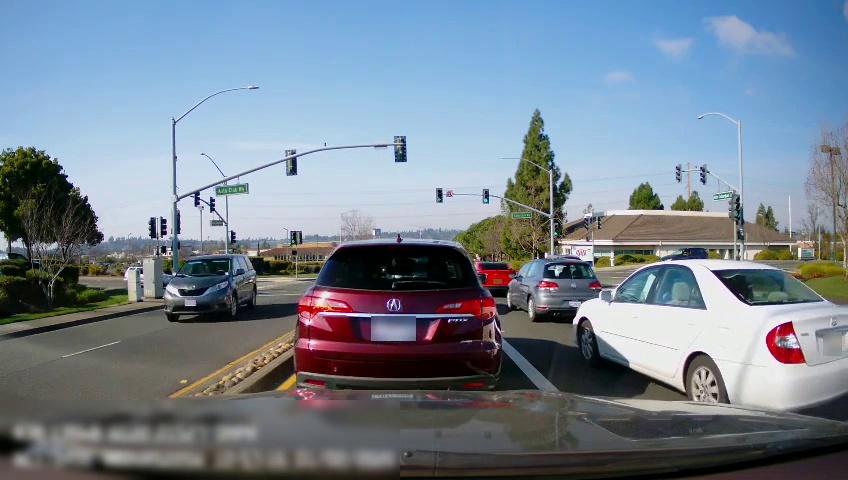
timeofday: Day
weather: Sunny
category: Drivable Space
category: Drivable Space
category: Vehicles | Car
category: Vehicles | SUV
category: Vehicles | Car
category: Vehicles | Car
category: Vehicles | Car
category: Vehicles | SUV
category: Vehicles | SUV
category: Lanes | Current Lane
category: Lanes | Alternate Lane
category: Lanes | Opposite Lane
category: Traffic | Signs
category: Traffic | Signs
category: Traffic | Signs
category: Traffic | Signs
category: Traffic | Lights
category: Traffic | Lights
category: Traffic | Lights
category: Traffic | Lights
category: Traffic | Lights
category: Traffic | Lights
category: Traffic | Lights
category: Traffic | Lights
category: Traffic | Lights
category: Traffic | Lights
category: Traffic | Lights
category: Traffic | Lights
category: Traffic | Lights
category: Traffic | Lights
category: Traffic | Lights